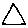
Label: triangle